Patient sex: M
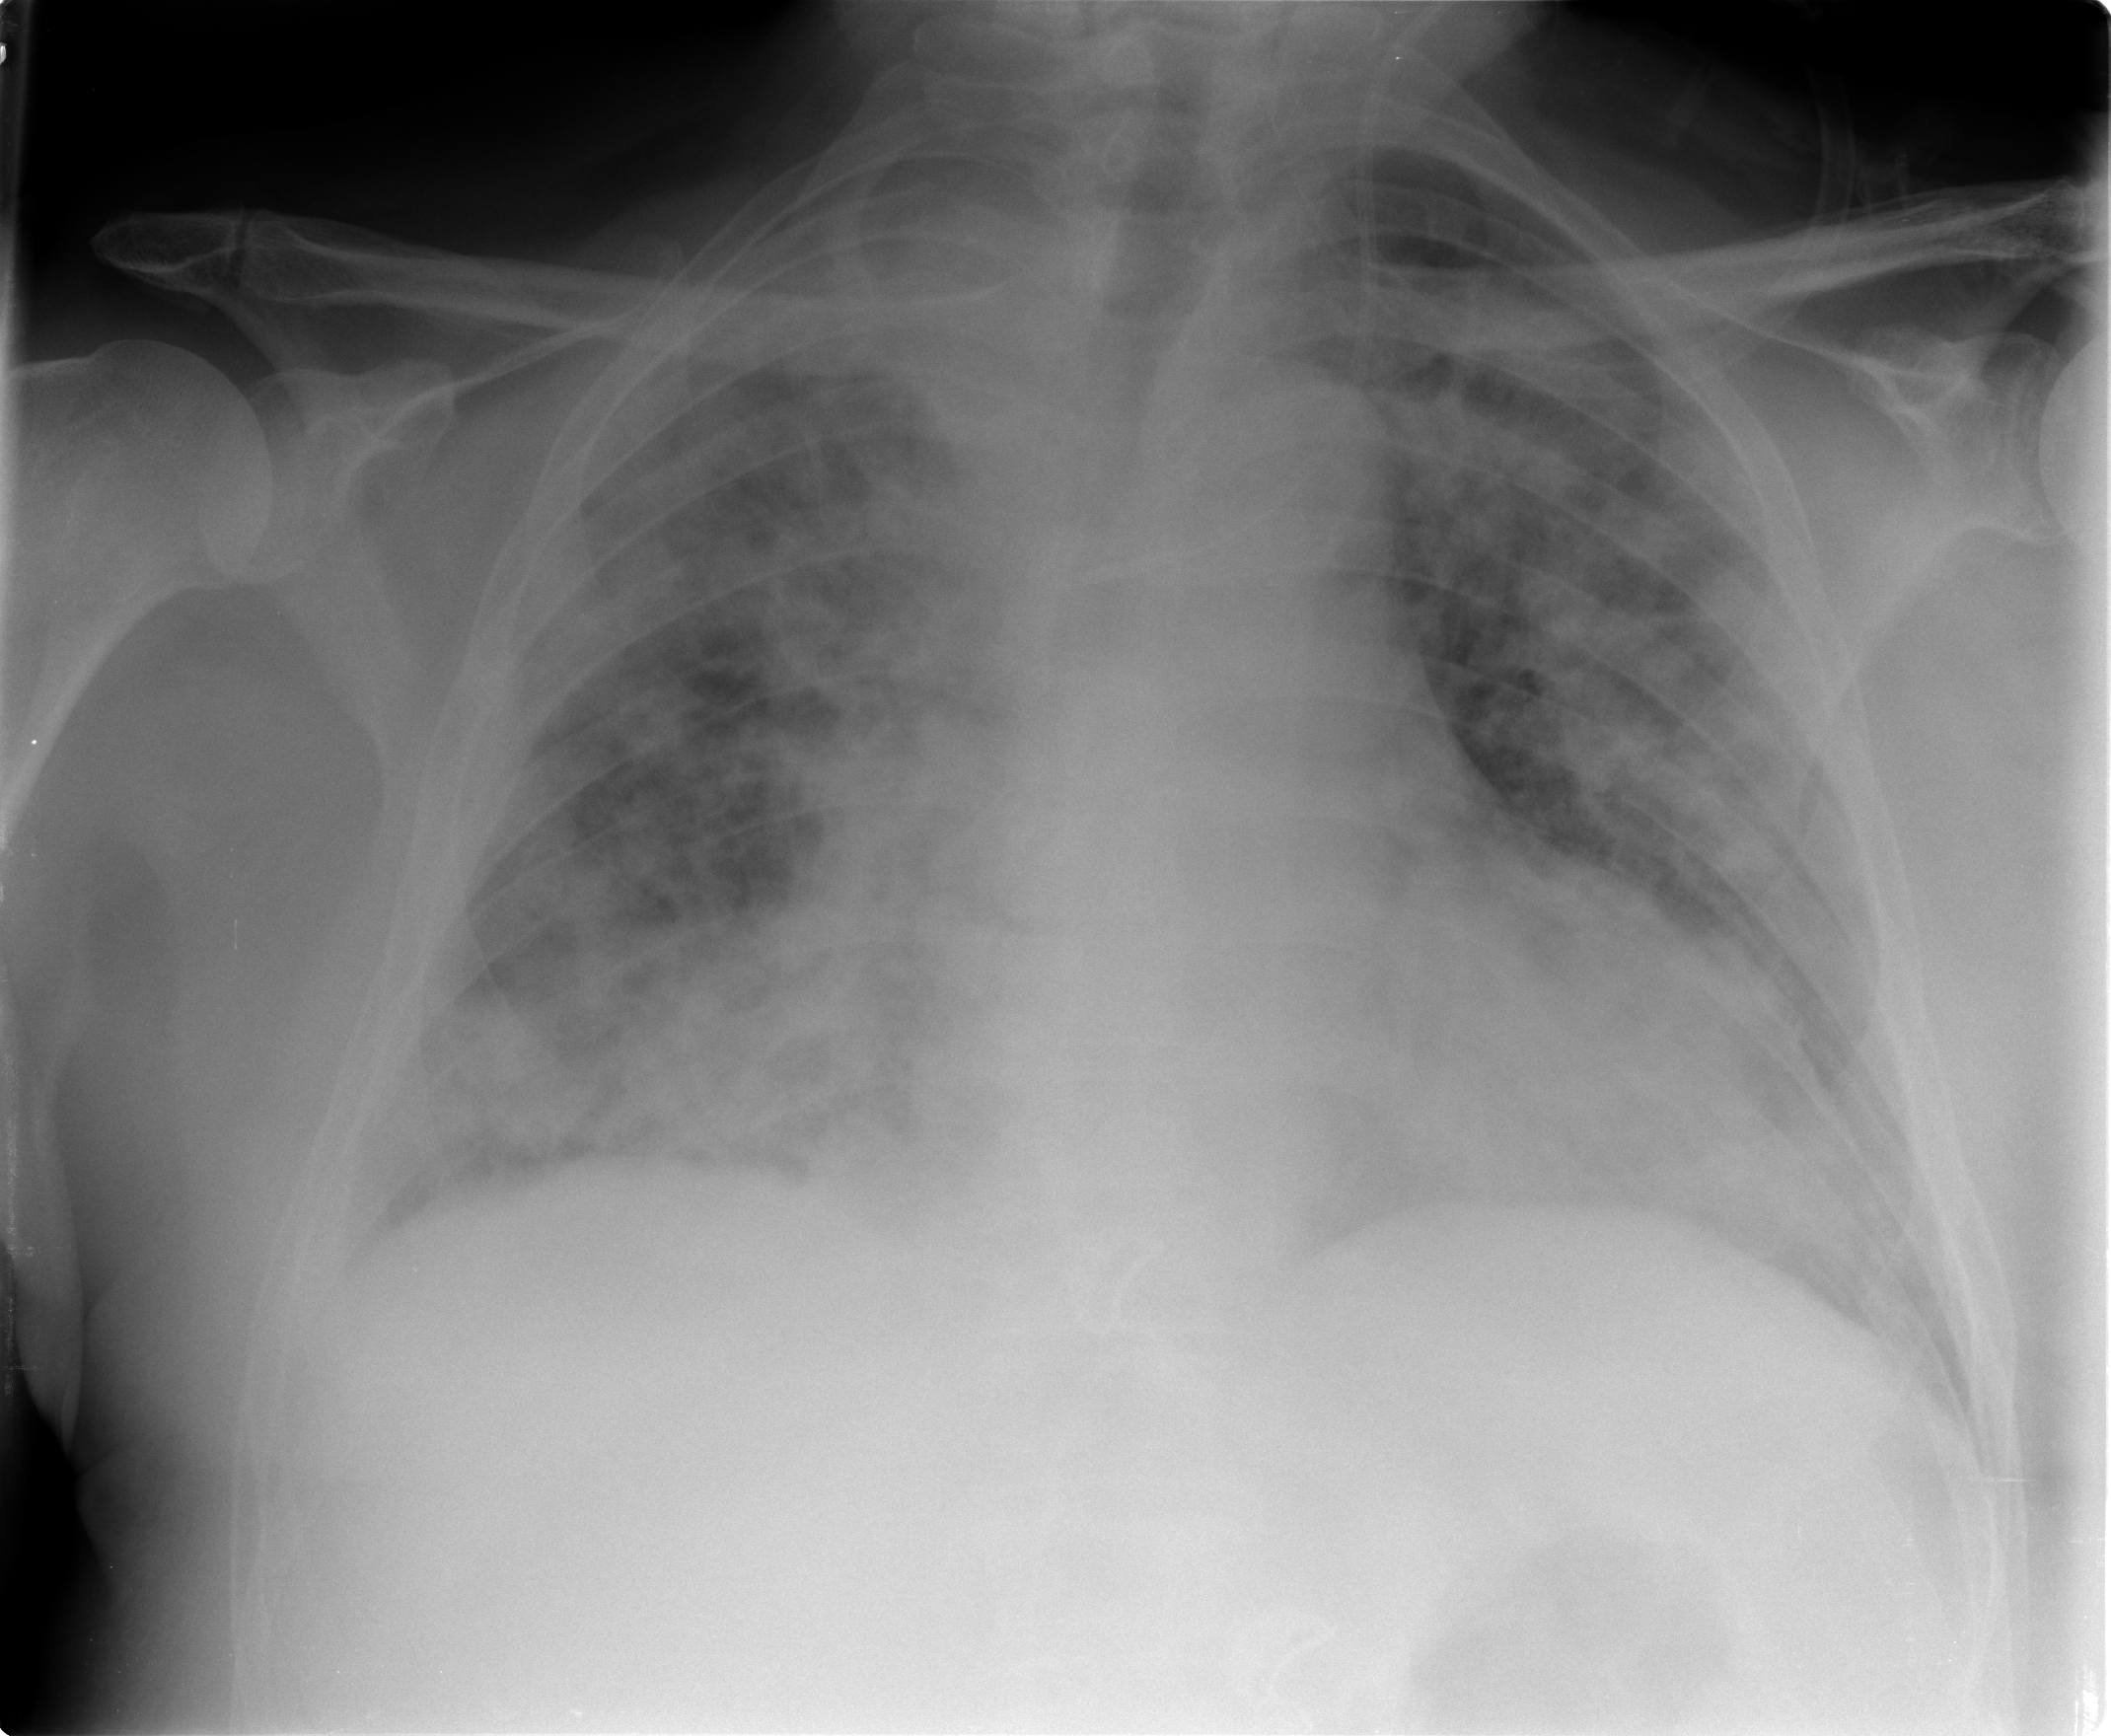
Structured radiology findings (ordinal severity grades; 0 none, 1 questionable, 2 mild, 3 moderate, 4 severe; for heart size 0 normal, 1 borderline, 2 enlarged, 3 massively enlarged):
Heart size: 2
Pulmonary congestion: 1
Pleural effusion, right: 1
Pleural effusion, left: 0
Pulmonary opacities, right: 4
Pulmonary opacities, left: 4
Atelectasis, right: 3
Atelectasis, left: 3